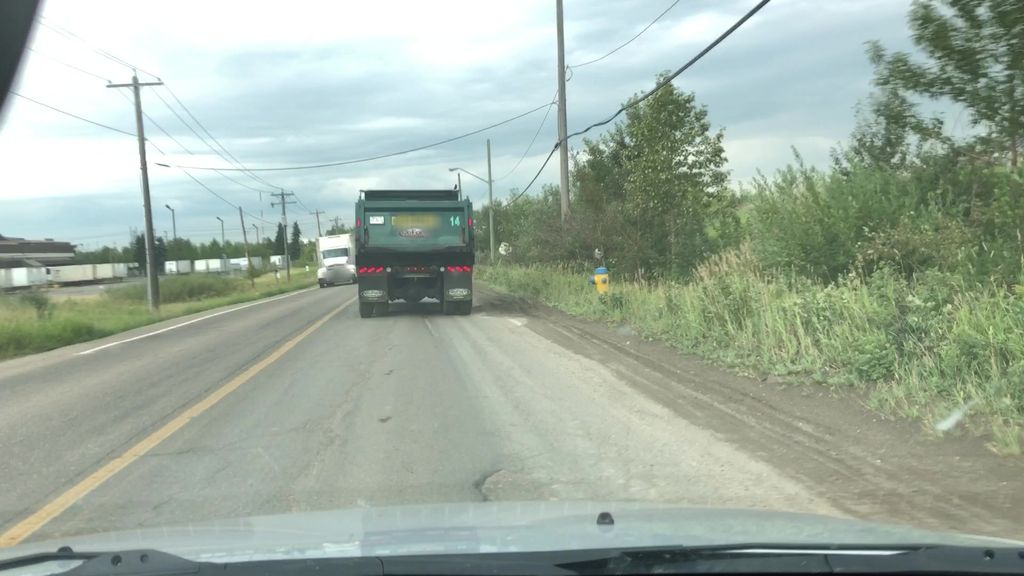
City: edmonton